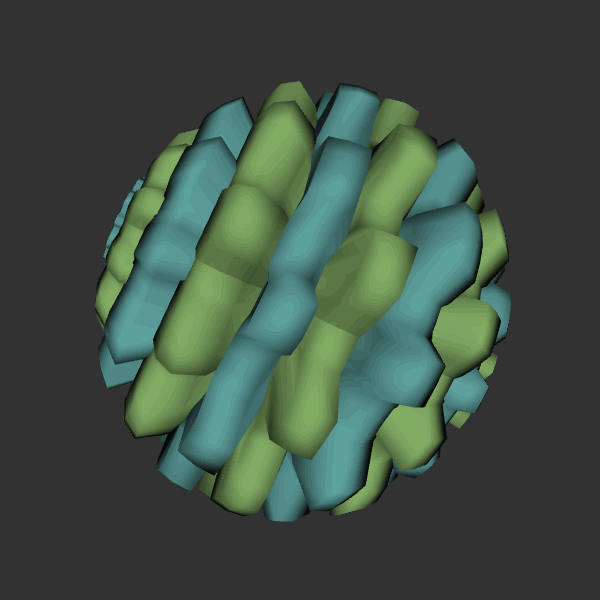
Background: dark